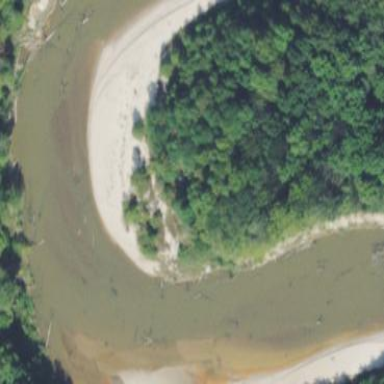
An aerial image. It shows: Sandy beach with natural surroundings.